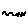
Label: zigzag